Interaction volume radius: 10 \u00c5
Interaction volume height: 25 \u00c5
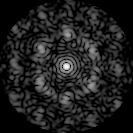
Disorder parameter: 0.6967